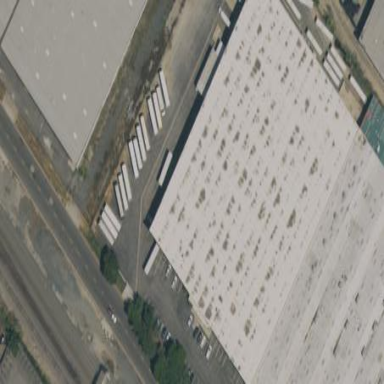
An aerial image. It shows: Warehouse.